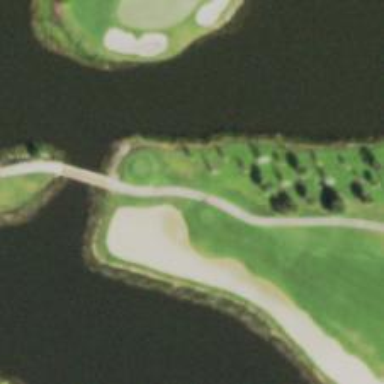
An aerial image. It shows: Path that is part of golf course.